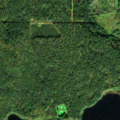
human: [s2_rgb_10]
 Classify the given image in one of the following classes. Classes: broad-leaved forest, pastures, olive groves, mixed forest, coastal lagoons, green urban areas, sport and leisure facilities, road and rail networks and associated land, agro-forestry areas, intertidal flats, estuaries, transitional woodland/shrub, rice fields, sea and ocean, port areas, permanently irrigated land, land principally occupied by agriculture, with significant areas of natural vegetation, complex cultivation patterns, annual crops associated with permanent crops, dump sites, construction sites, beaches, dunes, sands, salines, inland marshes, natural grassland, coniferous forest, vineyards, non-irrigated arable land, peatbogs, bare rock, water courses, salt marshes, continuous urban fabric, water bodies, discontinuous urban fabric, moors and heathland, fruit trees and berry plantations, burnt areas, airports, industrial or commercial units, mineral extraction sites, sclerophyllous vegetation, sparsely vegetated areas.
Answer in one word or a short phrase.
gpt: coniferous forest, mixed forest, transitional woodland/shrub, water bodies